Question: Read in information for ALL students before doing any calculations or displaying any output. Verify
that the 3 exam scores are between 0-50 points and that the final is between 0-100 as they are entered.
Declared minimums and maximums as constant so that they can easily be updated, as needed. If invalid,
display an error message and allow the user to re-enter that invalid score. Once all student info is read
in, display each student's name in the format LASTNAME, FIRSTNAME (all uppercase), the student's
exam percentage (total of all exams plus final / total possible) to 1 decimal and the student's final grade,
based on the following percentages:
> 90-100 A, 80-89.9 B, 70-79.9 C, 60-60.9 D, Below 60 F

This is what i have typed out already but its giving me some errors and I'm not sure I'm assigning the values correctly.
'''
import java.util.*;
import java.text.*;
public class Proj4 {
public static void main(String[] args){
Scanner s= new Scanner(System.in);
String input;
String again = "y";
int [] exams = new int[4];
int student = 1;
do
{
String [] names = new String[student];
System.out.print("PLease enter the name of student" + student );
names[student-1] = s.nextLine();
for ( int i = 1; i < exams.length; i++){
if(i==4){
System.out.print("Please enter score for Final Exam: ");
}
System.out.print("Please enter score for Exam" + i);
exams[i] = s.nextInt();
if((exams[1]<0||exams[1]>50)||(exams[2]<0||exams[2]>50)||(exams[3]<0||exams[3]>50)){
System.out.println("Invalid enter 0-50 only...");
System.out.print("Please re-enter score: ");
exams[i] = s.nextInt();
}
else if(exams[4]<0||exams[4]>100){
System.out.println("Invalid enter 0-100 only...");
System.out.print("Please re-enter score: ");
exams[i] = s.nextInt();
}
}
System.out.println("do you wish to enter another?");
again = s.nextLine();
student++;
}while (again.equalsIgnoreCase ("y"));
}
}
'''
This is the error message:
Exception in thread "main" java.lang.ArrayIndexOutOfBoundsException: 4
at Proj4.main(Proj4.java:32)
But its confusing because line 32 is just a } so i really don't know exactly what it means,
i know i probably need to reduce the length of one of the inputs for the arrays but I'm not sure which or if there's even more wrong than that.
EDIT:
Sorry here is my question, Would you guys help me figure out the problem and/or tell me if or what i am doing wrong to get the output required of me?
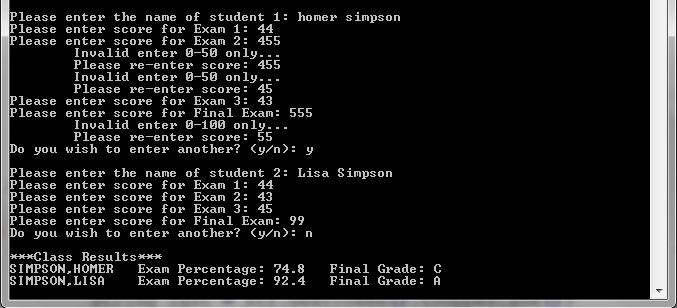
Answer: Array 'exams' has 4 elements only but you try to access 5th element with index 4 here 'exams[4]<0'. First index of array is 0 (not 1).